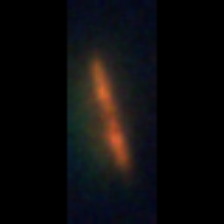
Taxon: Pennate
Group: Diatoms